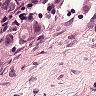
Metastatic tissue present: yes